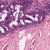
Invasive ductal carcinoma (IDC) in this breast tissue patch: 0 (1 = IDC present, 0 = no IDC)